Field crop: maize
Growth stage: 2
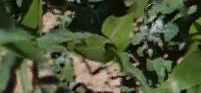
Species: maize